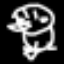
Label: frog